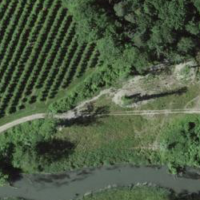
EUNIS habitat code: 41
Species observed at this site:
Sedum acre